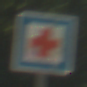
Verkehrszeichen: ErsteHilfe
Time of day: Midday
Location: Outdoor (RoadRail)
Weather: Clear
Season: NotSpecified
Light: Natural